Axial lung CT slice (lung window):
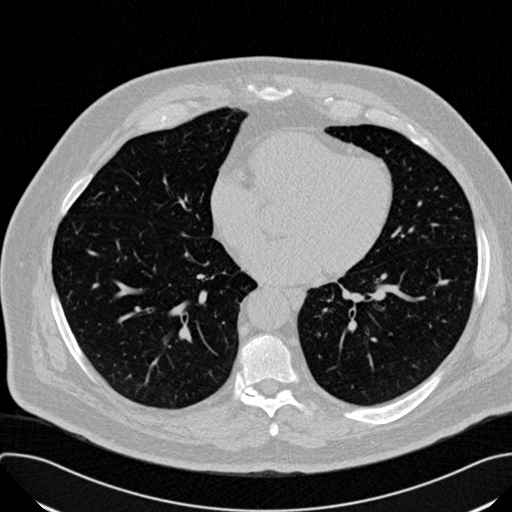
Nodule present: no